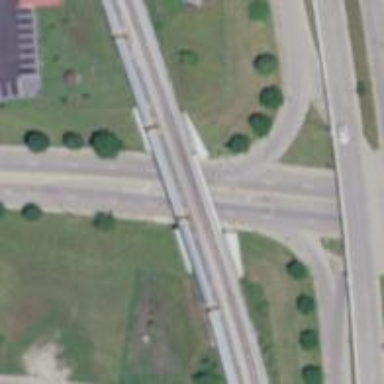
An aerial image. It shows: Trunk link highway.